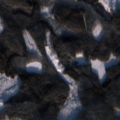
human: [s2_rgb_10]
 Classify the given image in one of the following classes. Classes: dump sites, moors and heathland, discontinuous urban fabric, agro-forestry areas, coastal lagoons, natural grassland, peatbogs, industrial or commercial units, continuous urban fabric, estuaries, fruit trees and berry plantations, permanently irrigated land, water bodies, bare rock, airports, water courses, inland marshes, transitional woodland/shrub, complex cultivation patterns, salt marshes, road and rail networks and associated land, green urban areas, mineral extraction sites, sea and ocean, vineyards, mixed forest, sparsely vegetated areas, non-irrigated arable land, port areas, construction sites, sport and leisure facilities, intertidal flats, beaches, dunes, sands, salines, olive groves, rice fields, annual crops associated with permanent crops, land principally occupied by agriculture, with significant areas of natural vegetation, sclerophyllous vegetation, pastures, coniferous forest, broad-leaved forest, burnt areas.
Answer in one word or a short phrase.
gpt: coniferous forest